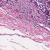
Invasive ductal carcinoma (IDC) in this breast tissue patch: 1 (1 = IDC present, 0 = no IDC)